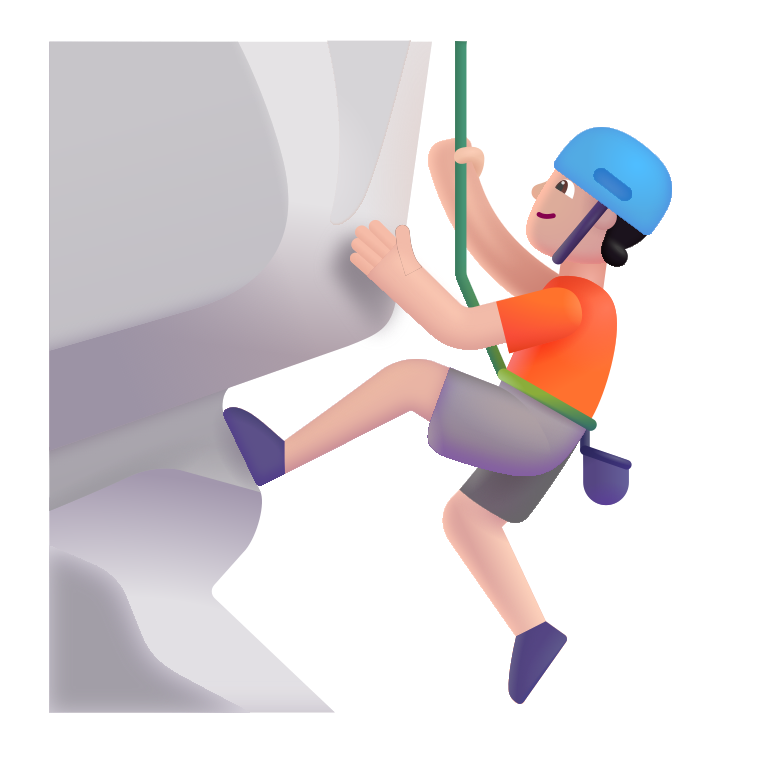
person climbing color light